Field crop: tomato
Growth stage: 2
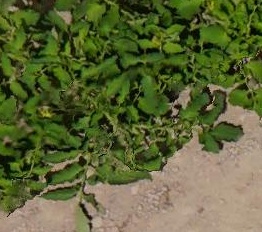
Species: tomato